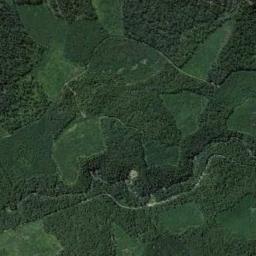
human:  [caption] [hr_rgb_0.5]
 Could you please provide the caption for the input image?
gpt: The forest has a lot of dense dark green trees of different types and some roads go through the forest .

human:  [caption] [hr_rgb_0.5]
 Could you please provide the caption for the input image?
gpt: This is a dense forest, And the trees are dark green .

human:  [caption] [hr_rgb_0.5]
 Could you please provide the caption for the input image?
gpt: The grass is in the middle of the forest .

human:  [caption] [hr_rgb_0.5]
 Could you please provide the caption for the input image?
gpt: A large dense mixed dark green and light green forest .

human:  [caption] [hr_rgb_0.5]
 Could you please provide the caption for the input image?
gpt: A forest with some lawns and paths around .